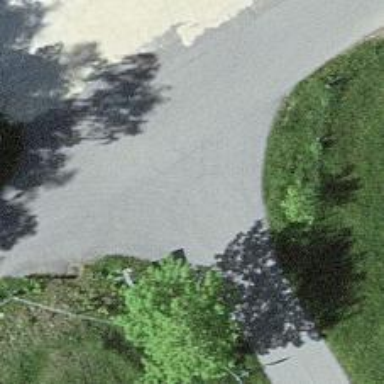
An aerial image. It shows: Stop road.